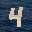
Label: 4